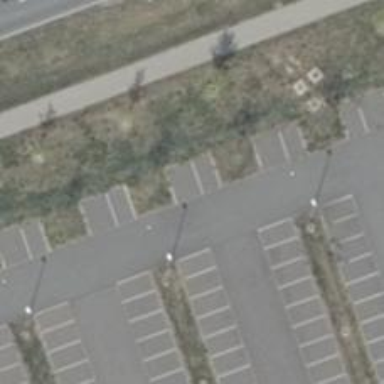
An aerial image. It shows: Asphalt parking aisle road for service vehicles.